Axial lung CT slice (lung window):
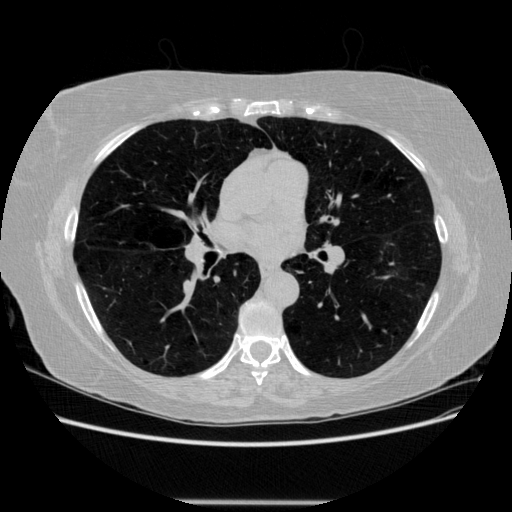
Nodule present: no